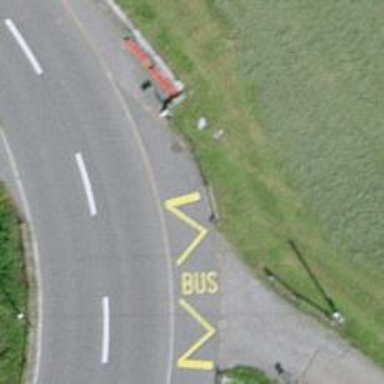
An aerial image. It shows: Bus stop with platform for public transport.